Question: Clutter is not doing the full animation.
This is my current code:
'''
from gi.repository import Clutter, Gtk
import sys
def onClick(actor, event):
actor.animatev(Clutter.AnimationMode.LINEAR, 1000, ["x"], [280]) # clutter does not seem to be running this line
actor.animatev(Clutter.AnimationMode.LINEAR, 1000, ["x"], [20])
def main():
Clutter.init(sys.argv)
# Colors
red = Clutter.Color().new(255, 0, 0, 255)
black = Clutter.Color().new(0, 0, 0, 255)
# Create Stage
stage = Clutter.Stage()
stage.set_title("Basic Usage")
stage.set_size(400, 200)
stage.set_color(black)
# Rectangle Actor
actor = Clutter.Rectangle()
actor.set_size(100, 50)
actor.set_position(150, 100)
actor.set_color(red)
actor.set_reactive(True)
actor.connect("button-press-event", onClick)
# Add Actor to the Stage
stage.add_actor(actor)
stage.connect("destroy", lambda w: Clutter.main_quit())
stage.show_all()
Clutter.main()
if __name__ == '__main__':
main()
'''
Behold this illustration of my problem:

For those of you who don't like gifs, here is my problem described in words:
I want the actor to move from the middle to the right, then all the way to the left. Instead it just moves from the middle straight to the left.
What is causing this, and how can I fix it?
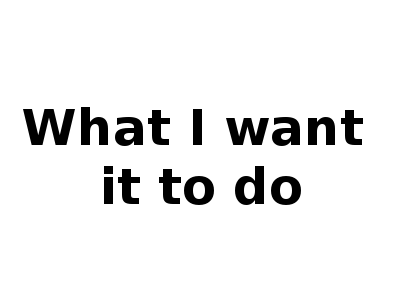
Answer: like the documentation for ClutterActor.animate() says:
> Calling this function on an actor that is already being animated will
cause the current animation to change with the new final values, the
new easing mode and the new duration
<URL>
which means that the following code:
'''
actor.animatev(Clutter.AnimationMode.LINEAR, 1000, ["x"], [280])
actor.animatev(Clutter.AnimationMode.LINEAR, 1000, ["x"], [20])
'''
is exactly equivalent to:
'''
actor.animatev(Clutter.AnimationMode.LINEAR, 1000, ["x"], [20])
'''
which is what you're seeing.
if you want to chain up two animations you have to connect to the 'completed' signal of 'ClutterAnimation', using the 'connect_after' function, so that Clutter can create a new animation:
'''
def moveLeft (animation, actor):
actor.animatev(Clutter.AnimationMode.LINEAR, 1000, ["x"], [20])
actor.animatev(Clutter.AnimationMode.LINEAR, 1000, ["x"], [280]).connect_after('completed', moveLeft)
'''
I'd like to point out that 'animatev()' and 'ClutterAnimation' are deprecated; they can be replaced by using an explicit 'Clutter.KeyframeTransition' or an implicit transition, for instance:
'''
from gi.repository import Clutter
Clutter.init(None)
stage = Clutter.Stage()
stage.connect('destroy', lambda x: Clutter.main_quit())
actor = Clutter.Actor()
actor.set_background_color(Clutter.Color.get_static(Clutter.StaticColor.RED))
actor.set_reactive(True)
actor.set_size(32, 32)
stage.add_child(actor)
actor.set_position(82, 82)
def moveLeft(actor):
actor.set_x(20)
def moveRight(actor):
actor.set_easing_duration(1000)
actor.set_easing_mode(Clutter.AnimationMode.LINEAR)
actor.set_x(280)
actor.connect('transition-stopped::x', lambda a, n, t: moveLeft(actor))
actor.connect('button-press-event', lambda a, e: moveRight(actor))
stage.show()
Clutter.main()
'''
it can be arbitrarily more complex than this; you also need to remember to disconnect the 'transition-stopped::x' signal handler, and restore the easing state to avoid creating implicit animations every time you change the actor's state, but I'll leave that as an exercise to the reader.